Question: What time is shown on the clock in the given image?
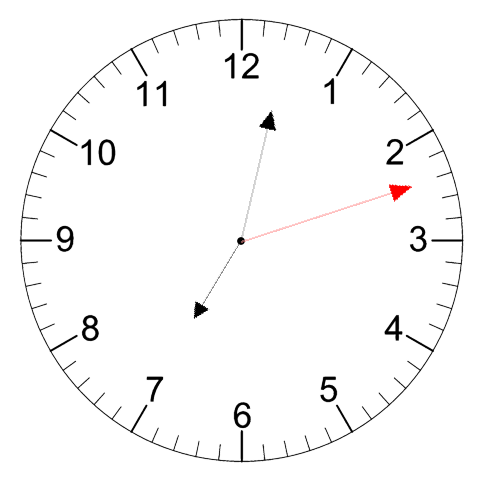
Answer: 07:02:12